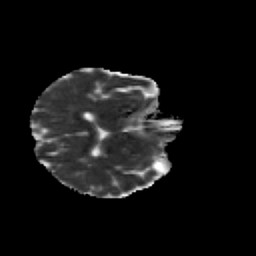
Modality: MD
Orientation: axial
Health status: healthy
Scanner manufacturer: siemens
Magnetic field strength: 3 T
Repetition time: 12 s
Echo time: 0.092 s